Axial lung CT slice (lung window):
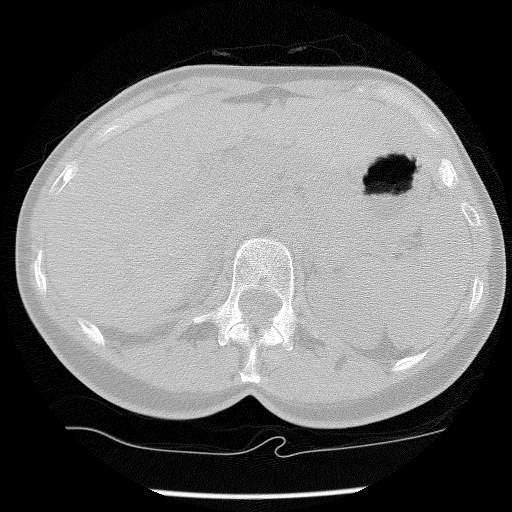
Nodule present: no